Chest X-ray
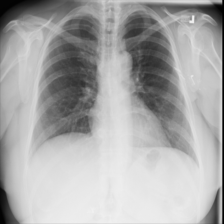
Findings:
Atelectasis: negative
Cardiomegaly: negative
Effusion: negative
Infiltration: negative
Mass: negative
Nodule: negative
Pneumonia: negative
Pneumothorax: negative
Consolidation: negative
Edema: negative
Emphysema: negative
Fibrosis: negative
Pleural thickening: negative
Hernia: negative